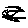
Label: zigzag